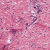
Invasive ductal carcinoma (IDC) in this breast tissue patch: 0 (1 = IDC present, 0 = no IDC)